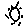
Label: sun